Interaction volume radius: 5 \u00c5
Interaction volume height: 30 \u00c5
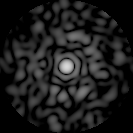
Disorder parameter: 0.8584